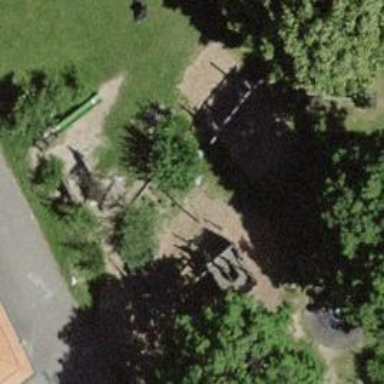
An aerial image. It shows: Playground area for leisure land.